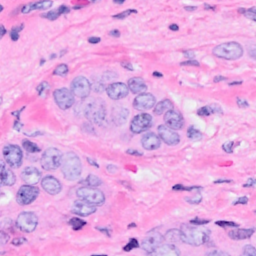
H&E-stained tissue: Breast